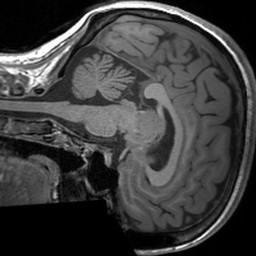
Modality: T1w
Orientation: sagittal
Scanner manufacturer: siemens
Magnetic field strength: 3 T
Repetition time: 1.54 s
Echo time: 0.00234 s